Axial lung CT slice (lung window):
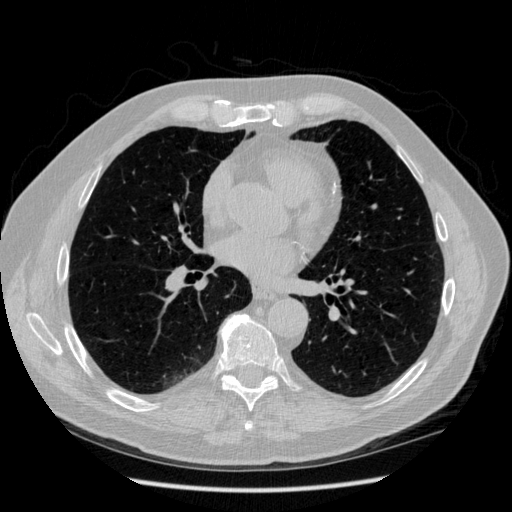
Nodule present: no